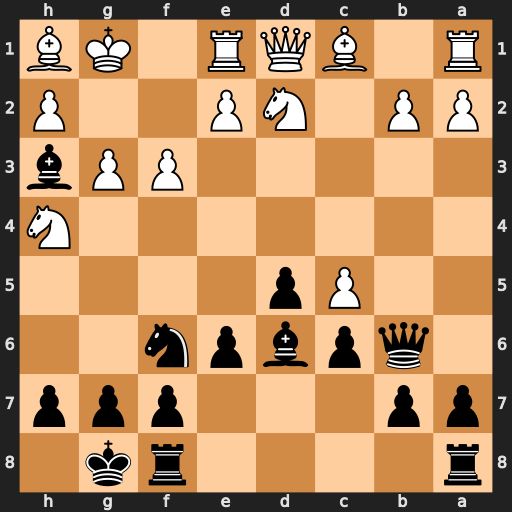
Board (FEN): r4rk1/pp3ppp/1qpbpn2/2Pp4/7N/5PPb/PP1NP2P/R1BQR1KB
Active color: b
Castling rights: -
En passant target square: -
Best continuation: Bxc5+ e3 Bxe3+ Rxe3 Qxe3#